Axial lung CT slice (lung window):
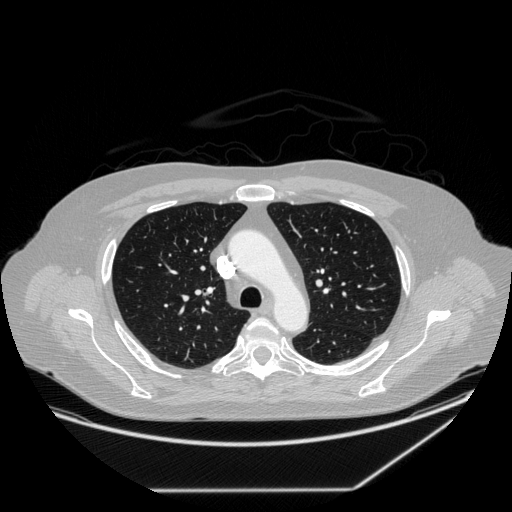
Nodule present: no